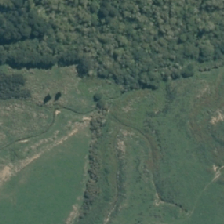
Land cover: grose_broom